Question: So I've heard that 'new' 'alloc' and 'copy' create new memory on the heap that you are responsible for. I want to make sure that is also the case with a C-function in Core Graphics:
'myIvar=CGDataProviderCopyData(CGImageGetDataProvider(cgImage));'
Does this mean that I release it later like:
'CFRelease(myIvar);'
In other words, 'myIvar'
Regarding the comments, I've uploaded this screenshot:

The commented-out line works fine. Prior to this line I have 'm_parsedImage = CGDataProviderCopyData(CGImageGetDataProvider(cgImage));' which also works fine.
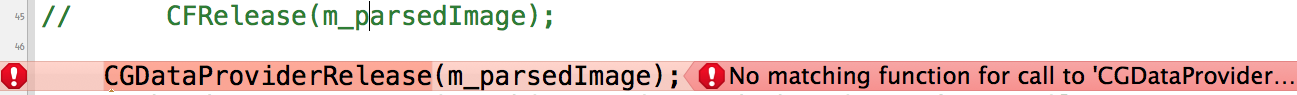
Answer: Yes, any function with Copy or Create in the name, by convention, returns something you must release.
In this case, a quick look at the docs for 'CGDataProviderCopyData' shows:
>
A new data object containing a copy of the provider's data. You are responsible for releasing this object.
Please take a moment to check the docs before posting such questions. You will save yourself lots of time. :)